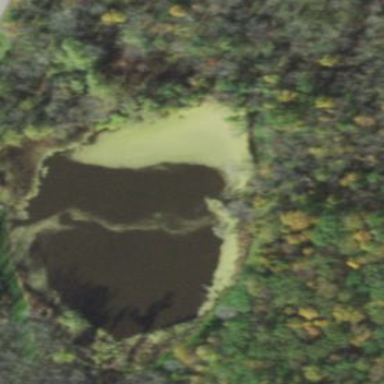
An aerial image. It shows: Serene pond surrounded by nature.